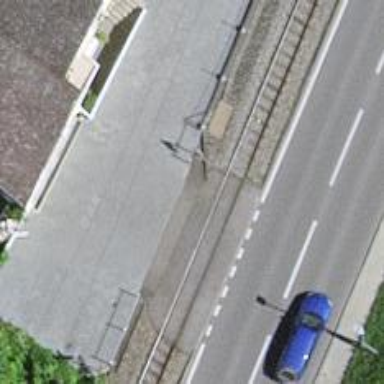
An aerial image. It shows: Railway level crossing.